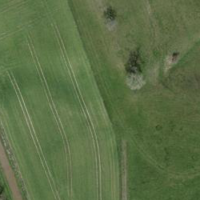
EUNIS habitat code: 25
Species observed at this site:
Phaneroptera falcata